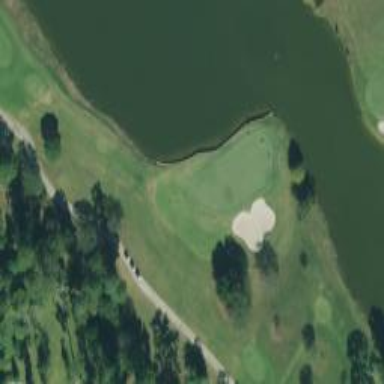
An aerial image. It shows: Golf hole.